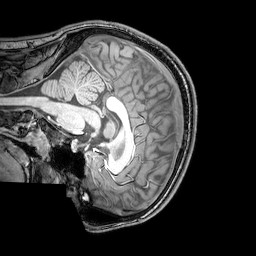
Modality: T1w
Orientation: sagittal
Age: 21
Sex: male
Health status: healthy
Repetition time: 0.081 s
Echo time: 0.037 s